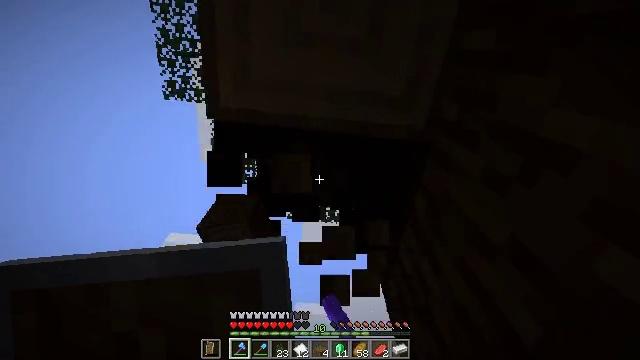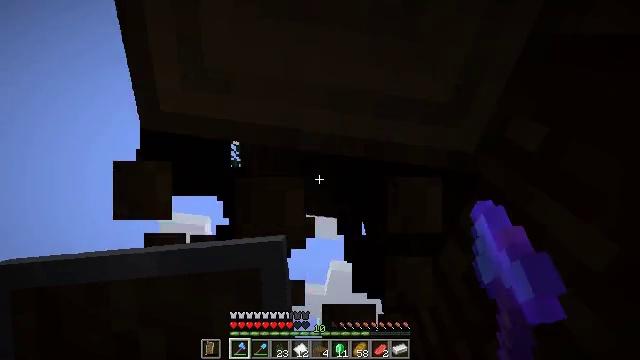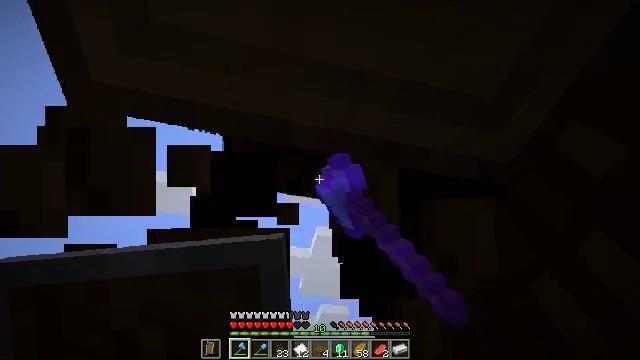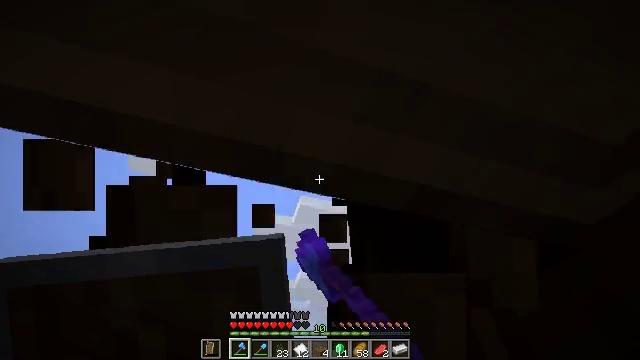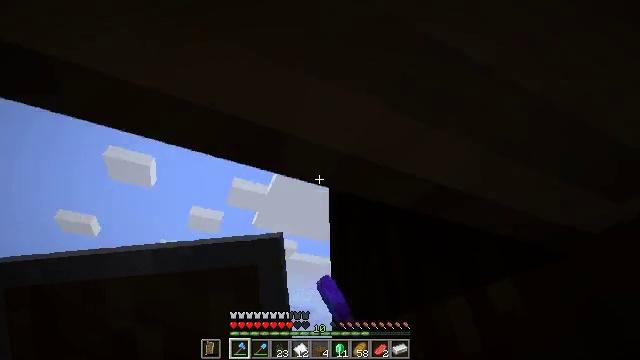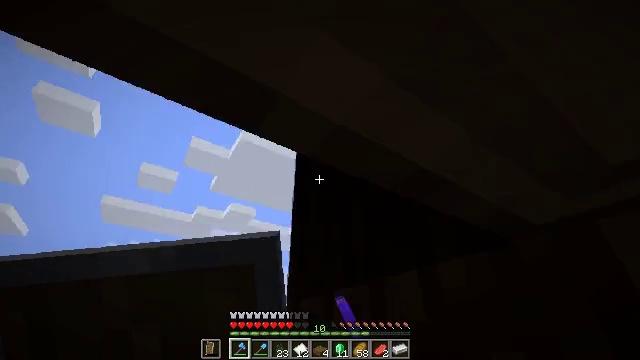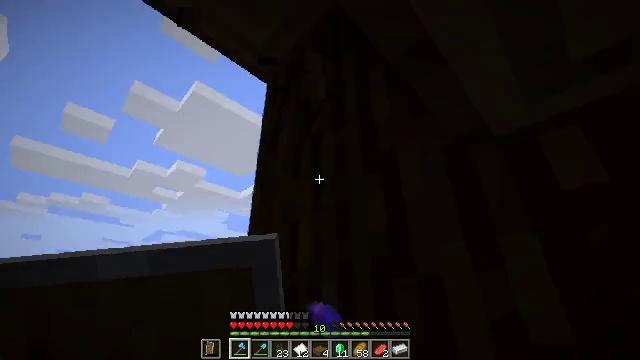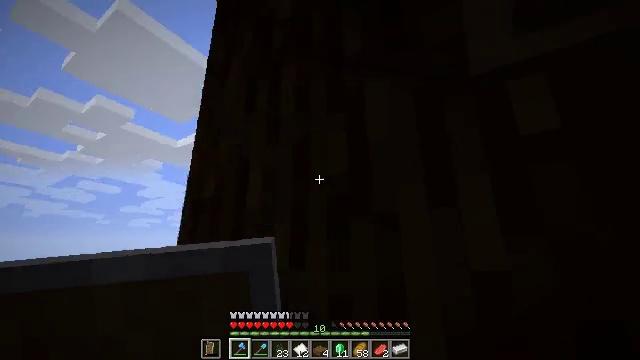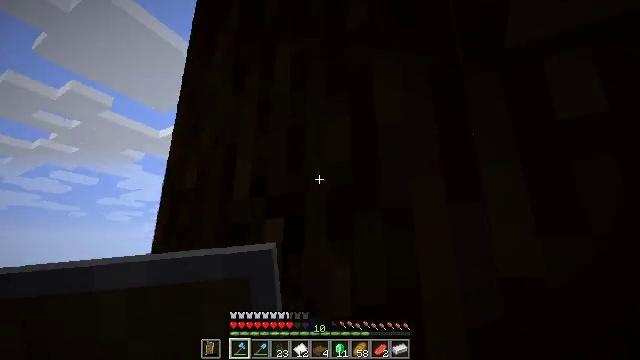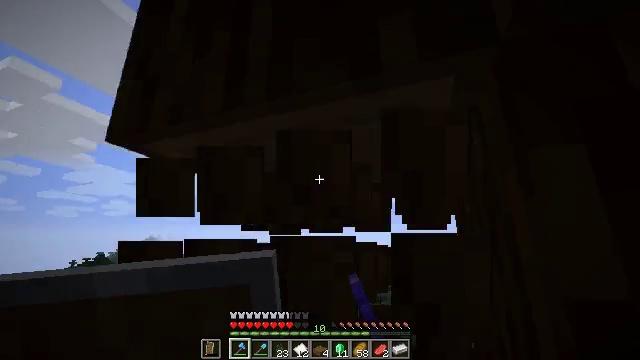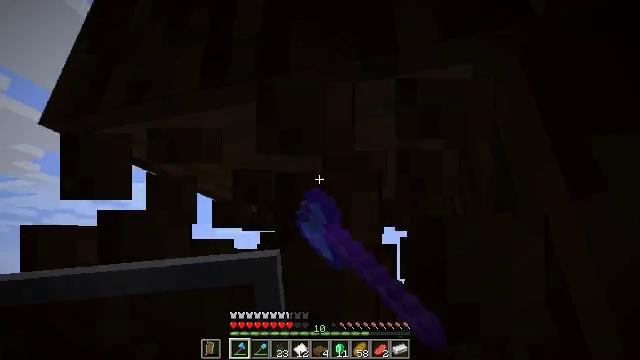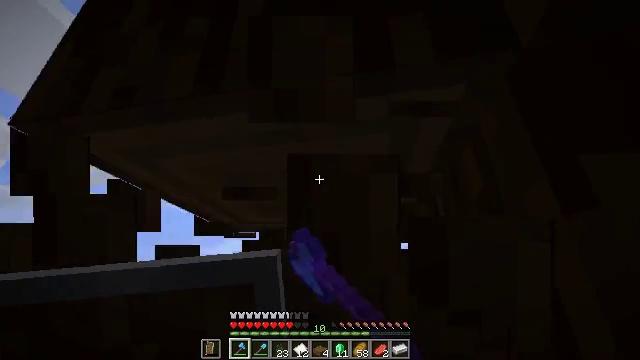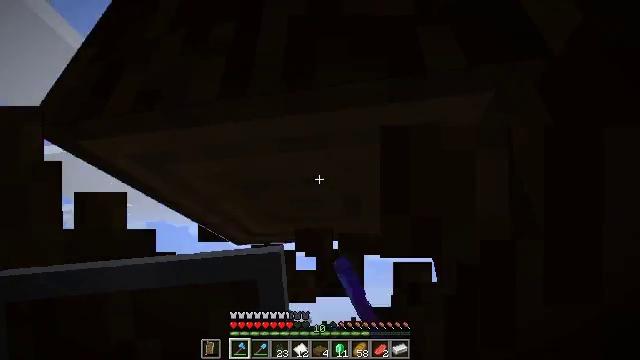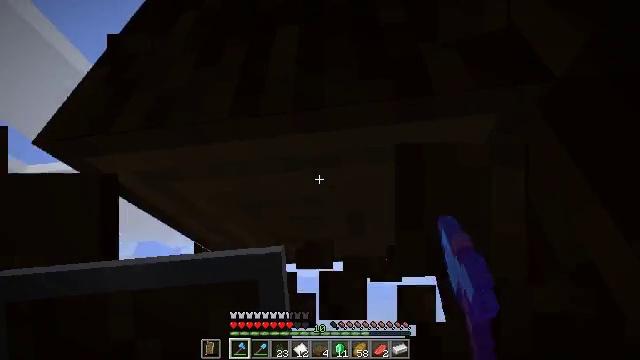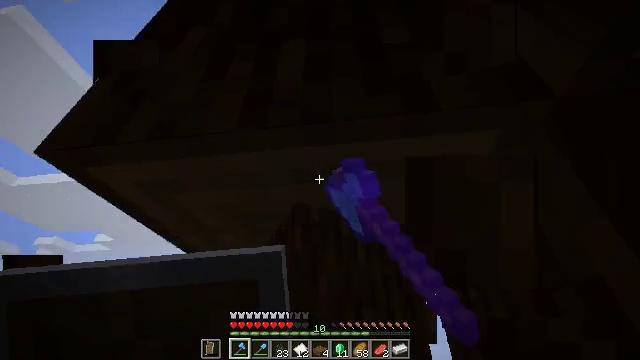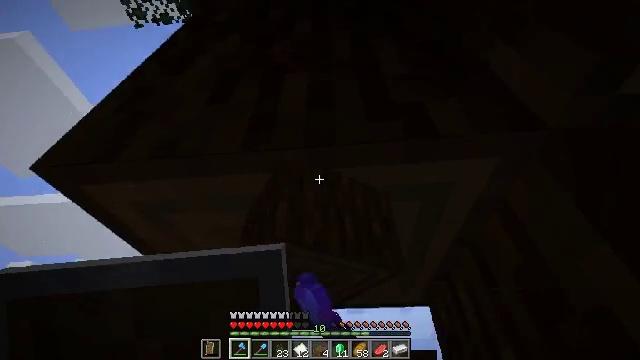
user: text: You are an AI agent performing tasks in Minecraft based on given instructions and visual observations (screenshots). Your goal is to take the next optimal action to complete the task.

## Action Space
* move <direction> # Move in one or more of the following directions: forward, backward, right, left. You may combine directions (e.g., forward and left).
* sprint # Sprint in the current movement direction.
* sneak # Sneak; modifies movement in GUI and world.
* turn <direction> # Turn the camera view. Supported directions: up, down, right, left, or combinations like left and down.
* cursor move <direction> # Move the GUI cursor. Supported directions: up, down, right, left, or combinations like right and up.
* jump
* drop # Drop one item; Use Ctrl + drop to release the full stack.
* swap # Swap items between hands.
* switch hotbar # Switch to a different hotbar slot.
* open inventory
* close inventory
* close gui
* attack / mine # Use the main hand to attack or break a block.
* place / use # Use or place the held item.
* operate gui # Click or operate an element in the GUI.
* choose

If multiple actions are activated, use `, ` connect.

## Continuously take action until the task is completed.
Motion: motion action
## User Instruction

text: Collect spruce log for building materials.
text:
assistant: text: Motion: move forward and move left, turn right and down, attack / mine, jump
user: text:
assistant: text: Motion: move forward and move left, turn right and down, attack / mine, jump
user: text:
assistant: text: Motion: move forward and move left, turn right and down, attack / mine, jump
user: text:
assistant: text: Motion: move forward and move left, turn right and down, attack / mine
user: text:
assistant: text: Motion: move forward, turn right and down, attack / mine
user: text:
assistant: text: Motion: move forward, turn right and down, attack / mine
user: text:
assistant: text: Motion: move forward, turn right and down, attack / mine
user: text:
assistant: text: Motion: move forward, turn right and down, attack / mine
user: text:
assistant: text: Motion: turn right, attack / mine
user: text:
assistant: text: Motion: turn right and up, attack / mine
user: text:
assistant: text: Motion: move forward, turn right and up, attack / mine
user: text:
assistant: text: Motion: move forward, turn right and up, attack / mine
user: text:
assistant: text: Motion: move forward, turn up, attack / mine
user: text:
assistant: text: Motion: turn right and up, attack / mine
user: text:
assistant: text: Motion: turn right and up, attack / mine
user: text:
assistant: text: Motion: turn right and up, attack / mine
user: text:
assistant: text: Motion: turn up, attack / mine
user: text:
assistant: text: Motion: attack / mine
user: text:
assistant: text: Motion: attack / mine
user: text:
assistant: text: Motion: turn up, attack / mine
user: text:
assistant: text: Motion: attack / mine
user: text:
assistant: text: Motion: attack / mine
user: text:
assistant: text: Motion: attack / mine
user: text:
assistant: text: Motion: attack / mine
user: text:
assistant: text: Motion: turn up, attack / mine
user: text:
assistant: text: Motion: turn left and up, attack / mine
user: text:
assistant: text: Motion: attack / mine
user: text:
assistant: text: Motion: move forward, attack / mine, jump
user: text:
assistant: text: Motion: move forward, turn right and down, attack / mine, jump
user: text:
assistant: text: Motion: move forward and move left, turn right and down, attack / mine, jump